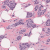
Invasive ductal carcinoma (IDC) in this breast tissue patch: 1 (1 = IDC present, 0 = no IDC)